Aerial crown-view tile of a tropical tree (Barro Colorado Island, Panama), acquired 20240813:
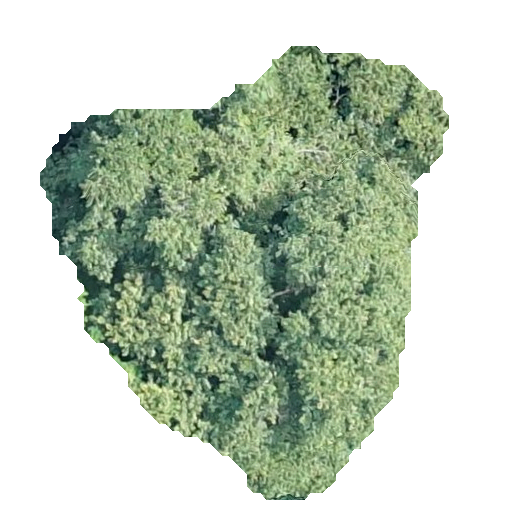
Species: Luehea seemannii
GBIF accepted scientific name: Luehea seemannii
Crown area: 183.064 m²